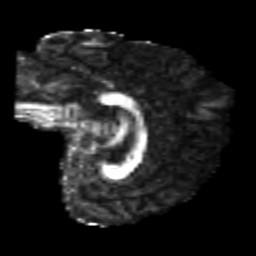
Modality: FA
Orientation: sagittal
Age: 22
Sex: female
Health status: healthy
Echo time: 0.074 s